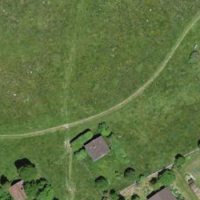
EUNIS habitat code: 24
Species observed at this site:
Stellaria graminea